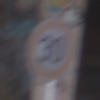
Verkehrszeichen: Geschwindigkeit30
Umgebung: Outdoor, Suburban
Tageszeit: SunriseSunset
Wetter: PartlyCloudy
Licht: Natural
Jahreszeit: NotSpecified
Kontrast: LowContrast